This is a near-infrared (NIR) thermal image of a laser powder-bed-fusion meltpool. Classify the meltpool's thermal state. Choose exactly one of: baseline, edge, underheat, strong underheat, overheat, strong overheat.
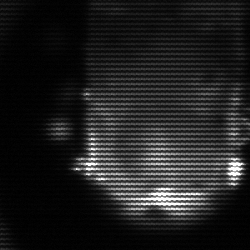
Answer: baseline